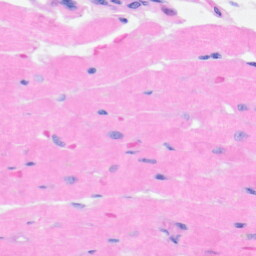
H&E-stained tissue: Heart